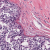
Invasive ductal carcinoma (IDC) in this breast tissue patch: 0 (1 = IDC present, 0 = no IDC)